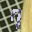
Label: 7